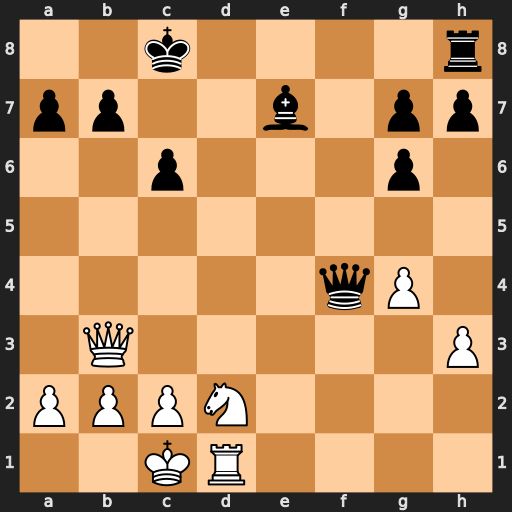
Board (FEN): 2k4r/pp2b1pp/2p3p1/8/5qP1/1Q5P/PPPN4/2KR4
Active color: w
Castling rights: -
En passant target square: -
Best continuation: Qe6+ Kd8 Kb1